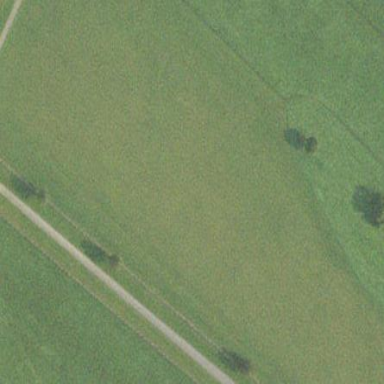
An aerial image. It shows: Grassy equestrian pitch for leisure land activities.